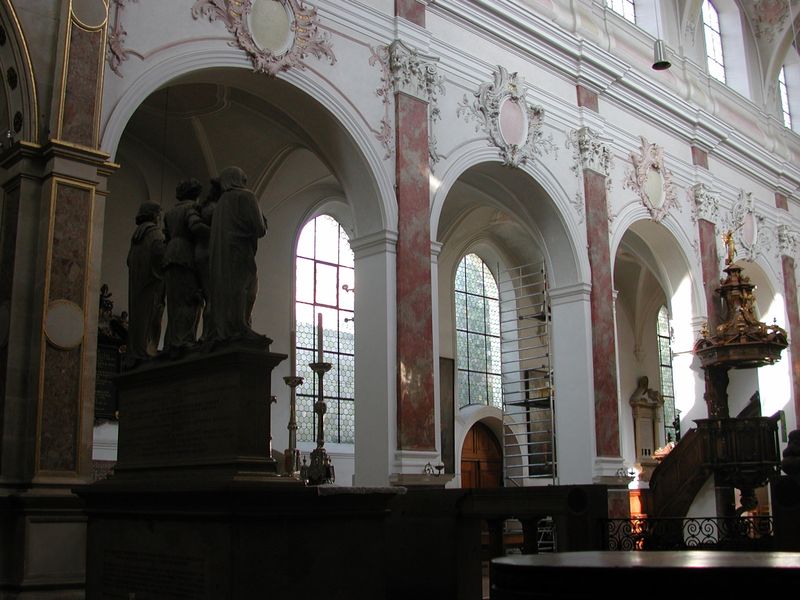
Titel: Augsburg, St. Anna, Fuggerkapelle
Standort: Augsburg, St. Anna, Fuggerkapelle (EU - D - B)
Schlagwörter: gemälde, gruppe, weiß, fenster, holz, marmor, pfeiler, säulen, rot, barock, innenraum, kirche, gold, klassizismus, rosa, rund, statue, rückenansicht, perspektive, sprossenfenster, bank, pilaster, rundbogen, leiter, treppe, verzierung, kerze, kerzen, leuchter, stuck, geländer, stufen, plastik, foto, arkade, gerüst, alter, medaillon, dom, altar, wappen, gesims, mittelschiff, glocke, statuen, kanzel, obergaden, untersicht, rundbögen, ballustrade, heilige, rosetten, kandelaber, mamor, ampore, blattgold, kreuzweg, krichenschiff, stukk, mamar